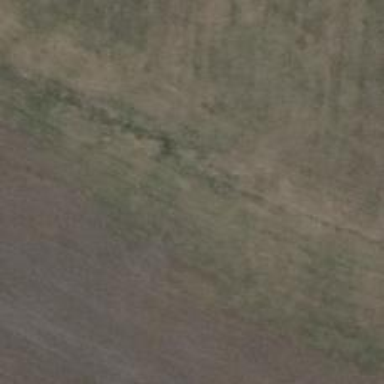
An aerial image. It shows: Grass track with Grade 4 tracktype.